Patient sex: M
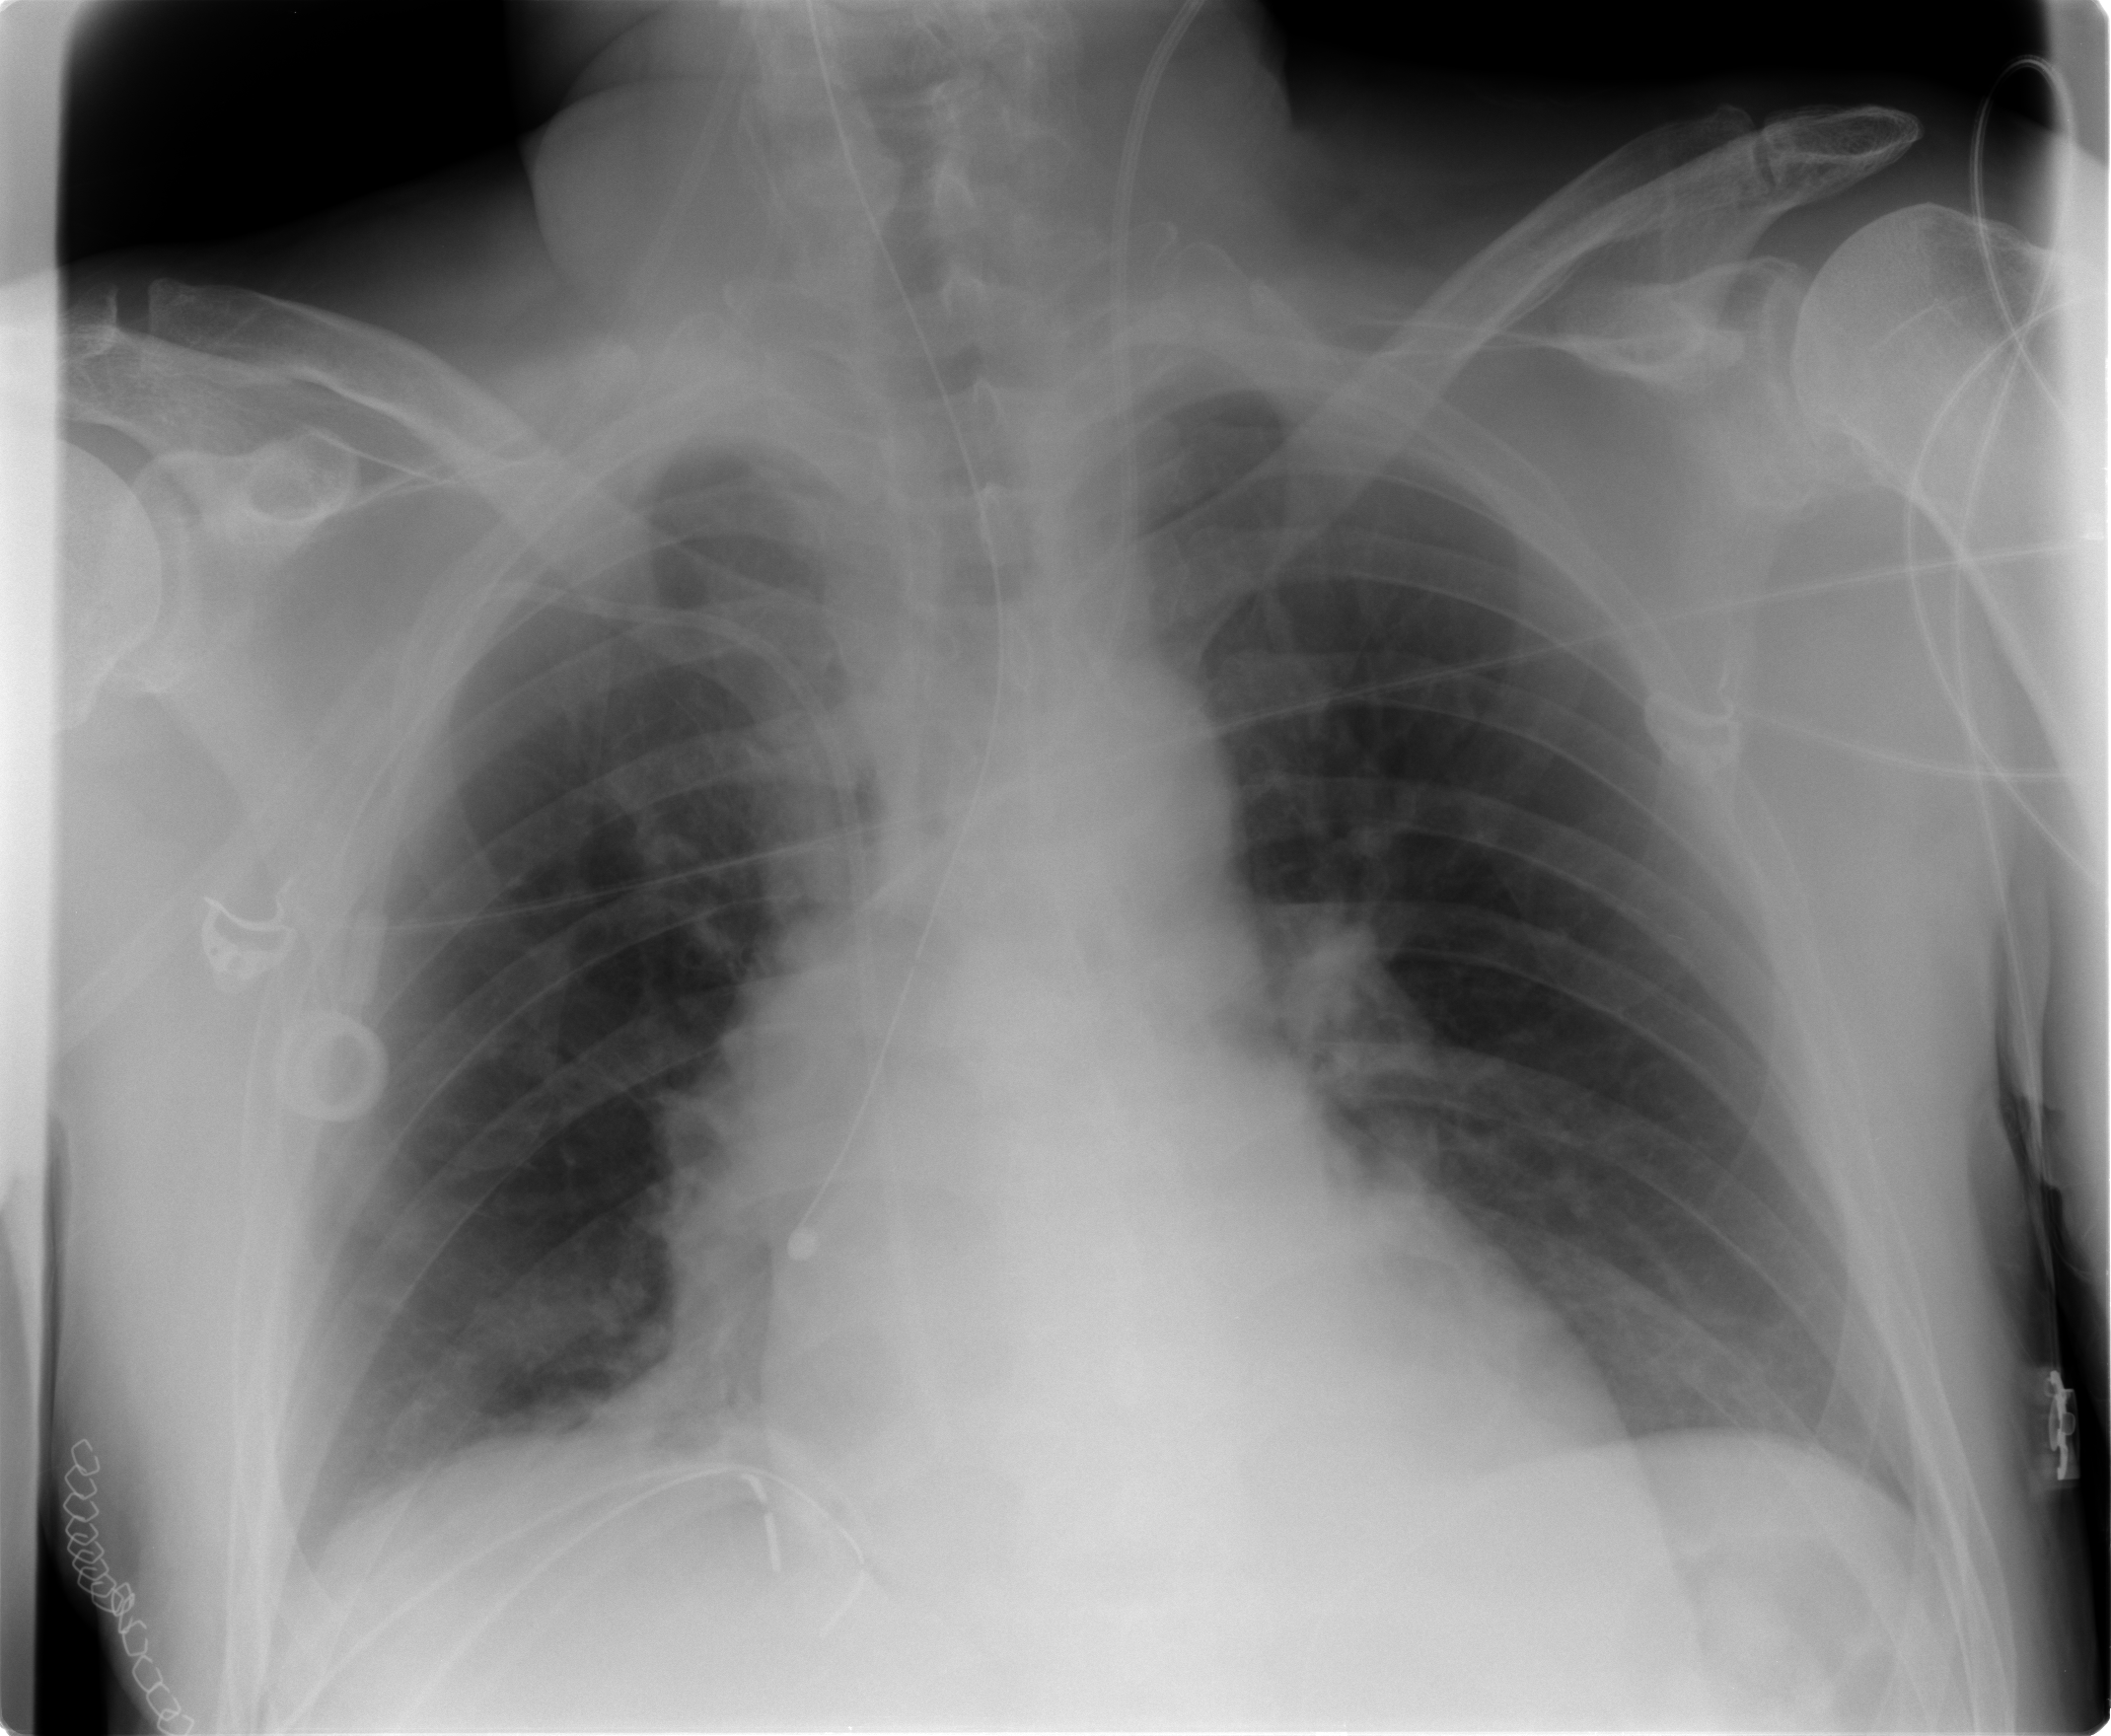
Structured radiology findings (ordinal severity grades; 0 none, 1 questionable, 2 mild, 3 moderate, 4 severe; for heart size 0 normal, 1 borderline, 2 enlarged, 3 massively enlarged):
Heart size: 0
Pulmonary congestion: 2
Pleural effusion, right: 0
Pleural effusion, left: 0
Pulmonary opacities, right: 1
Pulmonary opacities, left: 0
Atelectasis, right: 2
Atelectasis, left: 0